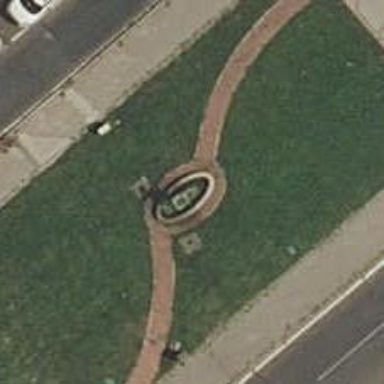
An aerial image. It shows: Fountain.